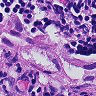
Metastatic tissue present: yes